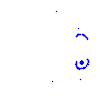
Particle: kaon